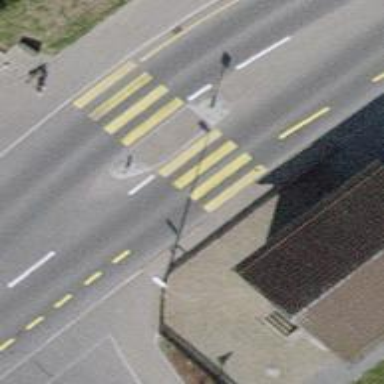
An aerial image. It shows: Zebra crossing with pedestrian island.